Question: I have some hierarchical data that I need to display in a series of nested UL's. For each item I have a name, an ID, and a depth value. Normally I would just group these items by depth, but I actually need to create a tree structure with my data, like this:

Here is my question: is there a good way to generate valid markup (I would love it if I could make it print out with proper tabbing too, but that will be tough) where my data will be wrapped in nested UL's? I already have a solution that kinda works, but I am getting a single stray tag. Here is the code I have for that:
'''
<?php
include("includes/classes/Database.class.php");
$db = new Database();
$query = "SELECT COUNT(parent.Name) - 2 as level, node.Name AS Name, node.ID
FROM Region AS node, Region AS parent
WHERE node.LeftVal BETWEEN parent.LeftVal AND parent.RightVal and node.Name <> 'Earth'
GROUP BY node.ID
ORDER BY node.LeftVal";
$results = $db->executeQuery($query);
?>
<!DOCTYPE HTML>
<html lang="en-US">
<head>
<meta charset="UTF-8">
<title></title>
</head>
<body>
<?php
$last_level = 0;
?>
<ul id="regionTree">
<?php
while ($row = mysql_fetch_assoc($results)) {
$link = '<li>'.PHP_EOL.'<a href="addChild.php?parentid='.$row["ID"].'">'.$row["Name"]."</a>".PHP_EOL;
$diff = $last_level - $row["level"];
if($diff == 0){
// Sibling
echo ($row["level"] != 0) ? '</li>'.PHP_EOL.$link:$link;
}
elseif($diff < 0){
// Child
$demoter = '<ul>'.PHP_EOL;
for ($i=0; $i > $diff; $i--) {
echo $demoter;
}
echo $link;
}
else{
// Parent
$promoter = '</li>'.PHP_EOL.'</ul>';
for ($i=0; $i < $diff; $i++) {
echo ($row["level"] != 0) ? $promoter.PHP_EOL."</li>":$promoter;
}
echo $link;
}
$last_level = $row["level"];
}
?>
</li>
</ul>
</body>
</html>
'''
Any Ideas?
::Edit::
I have created a pastebin with the generated source which does not validate.
<URL>
::EDIT 2::
Here is the schema for the Region table. It is designed using a hybrid of the nested set model and the adjacency list model.
'''
CREATE TABLE Region (
ID INT UNSIGNED NOT NULL AUTO_INCREMENT COMMENT 'Stores the ID for the Region.',
Name VARCHAR(45) NOT NULL COMMENT 'Stores the name of the Region',
Region_Type VARCHAR(45) NOT NULL COMMENT 'Stores the Region type.',
Parent INT COMMENT 'Stores the ID of the Parent Region',
LeftVal INT NOT NULL,
RightVal INT NOT NULL,
PRIMARY KEY (ID)
) COMMENT 'Stores information about all Regions.' ENGINE=INNODB
ROW_FORMAT=DEFAULT CHARACTER SET utf8 collate utf8_general_ci;
'''
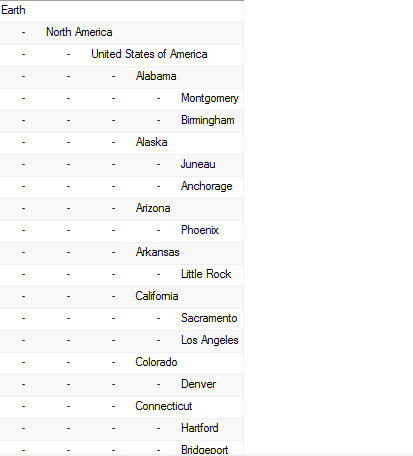
Answer: This should work:
'''
$query = "SELECT node.Name, (COUNT( parent.Name ) -1) AS depth FROM region AS node
CROSS JOIN region AS parent
WHERE node.LeftVal BETWEEN parent.LeftVal
AND parent.RightVal
GROUP BY node.Name
ORDER BY node.LeftVal";
$result = mysql_query($query);
// Build array
$tree = array();
while ($row = mysql_fetch_assoc($result)) {
$tree[] = $row;
}
// Bootstrap loop
$result = '';
$currDepth = 0;
$lastNodeIndex = count($tree) - 1;
// Start the loop
foreach ($tree as $index => $currNode) {
// Level down? (or the first)
if ($currNode['depth'] > $currDepth || $index == 0) {
$result .= '<ul>';
}
// Level up?
if ($currNode['depth'] < $currDepth) {
$result .= str_repeat('</ul></li>', $currDepth - $currNode['depth']);
}
// Always open a node
$t = ($index == 0) ? 1 : 2;
$result .= '<li>' . $currNode['Name'];
// Check if there's chidren
if ($index != $lastNodeIndex && $tree[$index + 1]['depth'] <= $tree[$index]['depth']) {
$result .= '</li>'; // If not, close the <li>
}
// Adjust current depth
$currDepth = $currNode['depth'];
// Are we finished?
if ($index == $lastNodeIndex) {
$result .= '</ul>' . str_repeat('</li></ul>', $currDepth);
}
}
// Indent the code
// For UTF8: tidy_parse_string($result, array('indent' => true, 'show-body-only' => true), 'UTF8')
$result = tidy_parse_string($result, array('indent' => true, 'show-body-only' => true));
print $result;
'''
<URL>
<URL>
<URL>